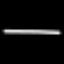
Label: line